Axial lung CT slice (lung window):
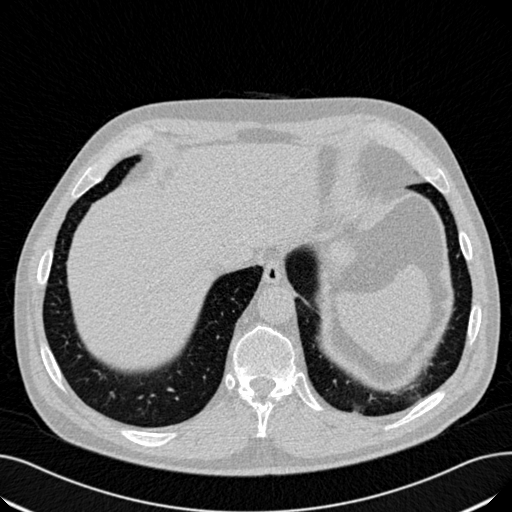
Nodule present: no